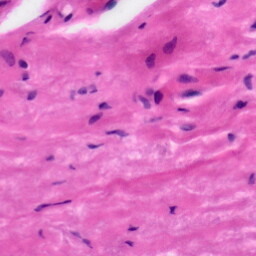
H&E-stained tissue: Tonsil